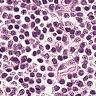
Metastatic tissue present: no